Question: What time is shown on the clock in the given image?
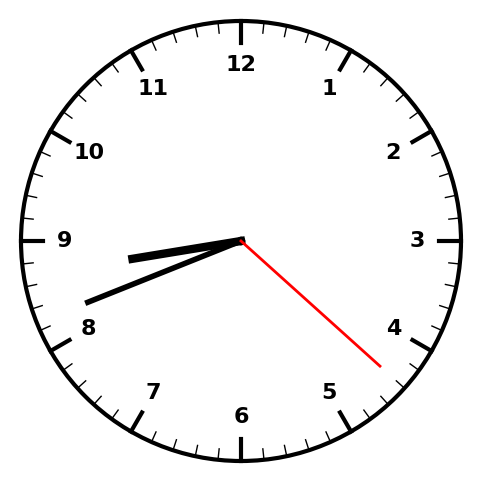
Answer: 08:41:22